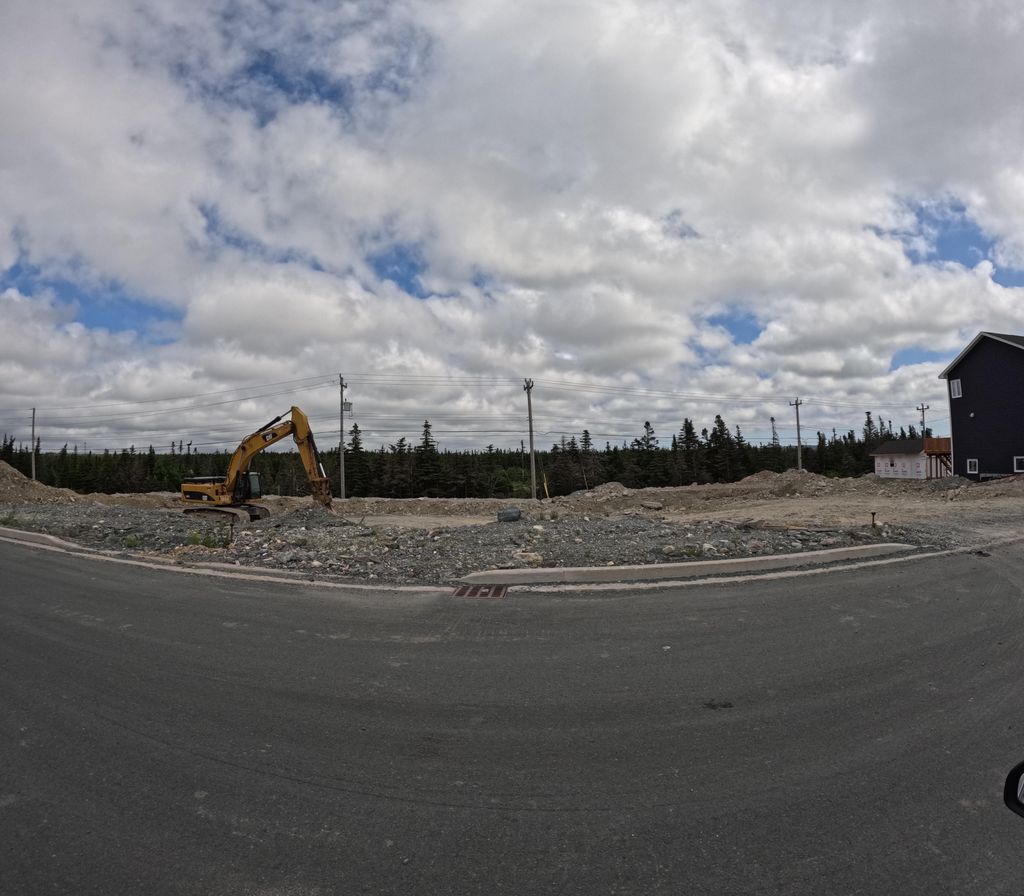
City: st_johns